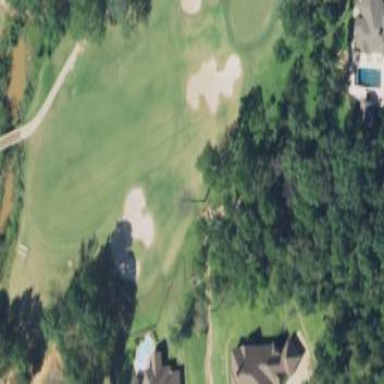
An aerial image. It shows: Golf fairway in the image.